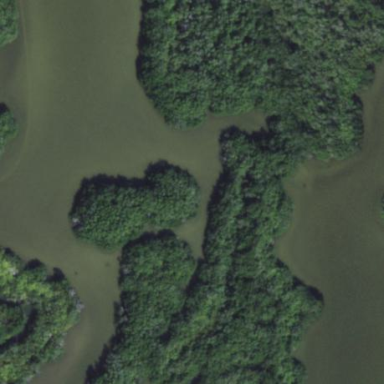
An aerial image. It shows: Wetland area dominated by mangroves.